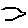
Label: bird